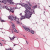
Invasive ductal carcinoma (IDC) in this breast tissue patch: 1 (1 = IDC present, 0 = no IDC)